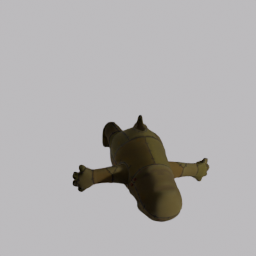
Label: animals